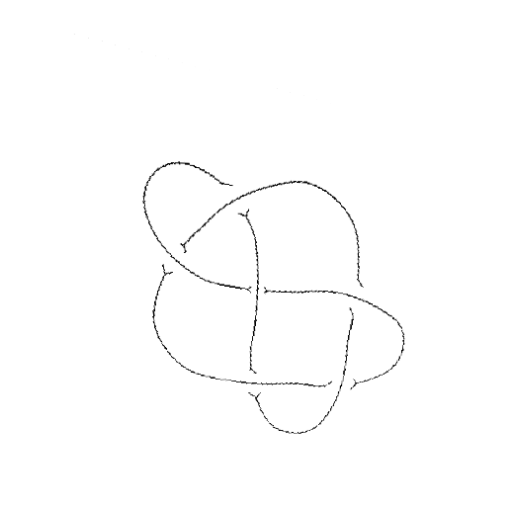
Crossing number: 6